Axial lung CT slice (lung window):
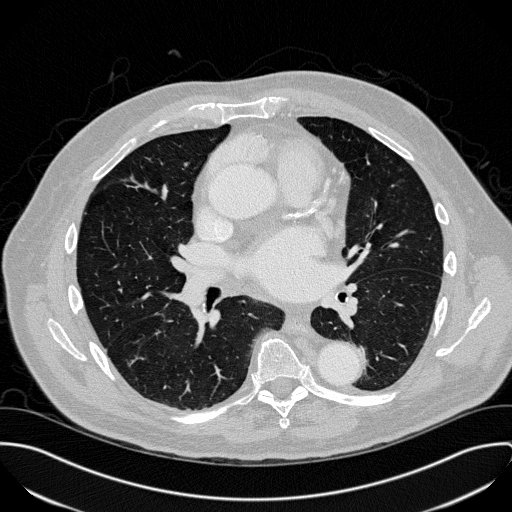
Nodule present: no